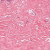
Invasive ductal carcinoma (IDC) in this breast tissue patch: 0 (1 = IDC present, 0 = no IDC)